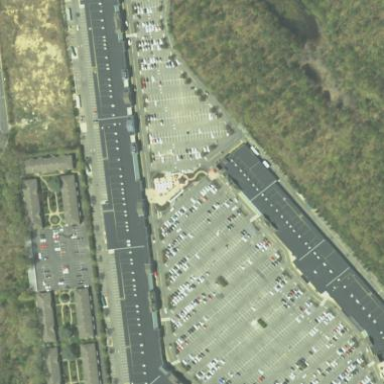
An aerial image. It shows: Retail area.